Field crop: tomato
Growth stage: 1
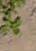
Species: portulaca